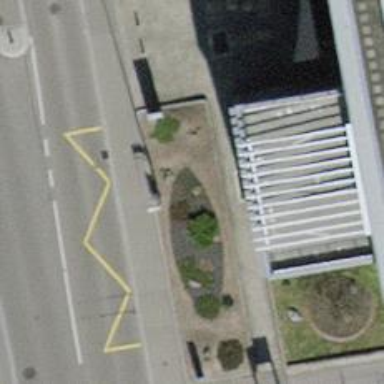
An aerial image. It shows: Bus stop with platform for public transport.